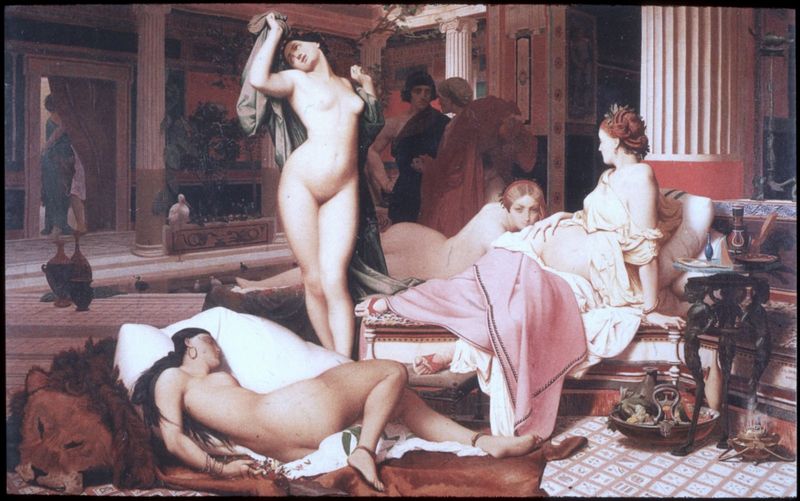
Titel: Interieur
Künstler: Jean-Léon Gérôme
Institution: Privatsammlung
Schlagwörter: akt, nackt, vogel, wasser, frauen, frau, glas, ohrring, raum, säule, tisch, blick, obst, tuch, flasche, schale, innenraum, vorhang, vögel, früchte, kanne, krug, vase, fell, apfel, liegen, schlafen, schlafende, italien, kissen, grazien, salon, stufen, nazarener, bad, eingang, antike, orient, palast, geschirr, fliesen, löwenkopf, rom, liege, harem, krüge, sklavin, löwe, apoll, orientalismus, kannen, löwenfell, ibis, sklavinnen, nakcte, 19. jahrhundert, 1900, badhaus, grazien-artig, salll